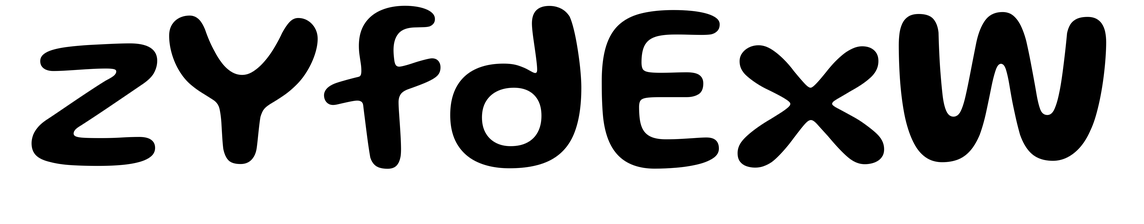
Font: Gluten_Medium